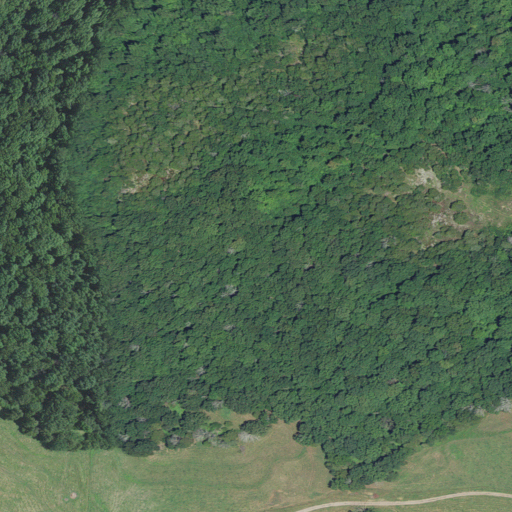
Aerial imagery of mountain in Missouri named Bald Knob containing deciduous forest, mixed forest, and pasture